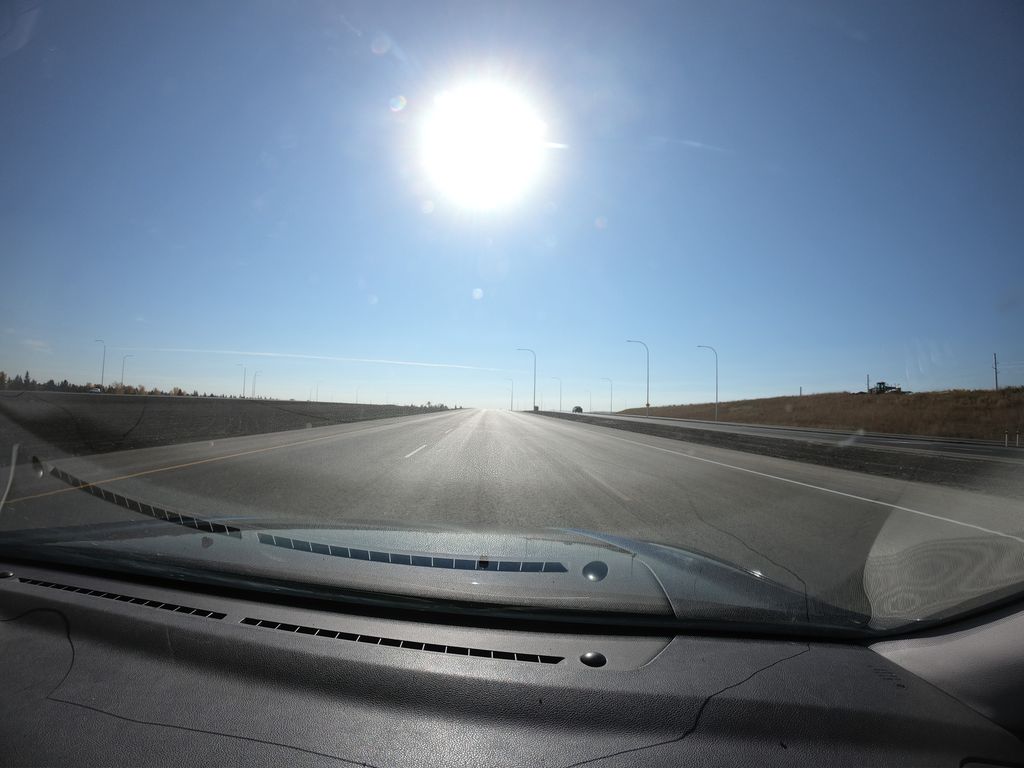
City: calgary